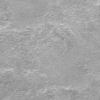
Atmospheric dust classification: not_dusty